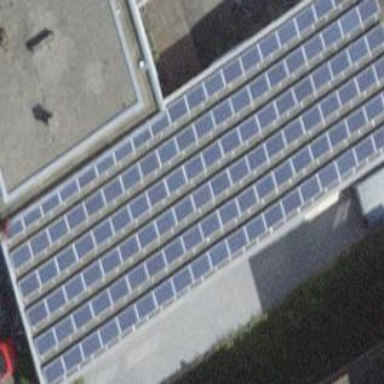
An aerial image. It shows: Solar power generator.